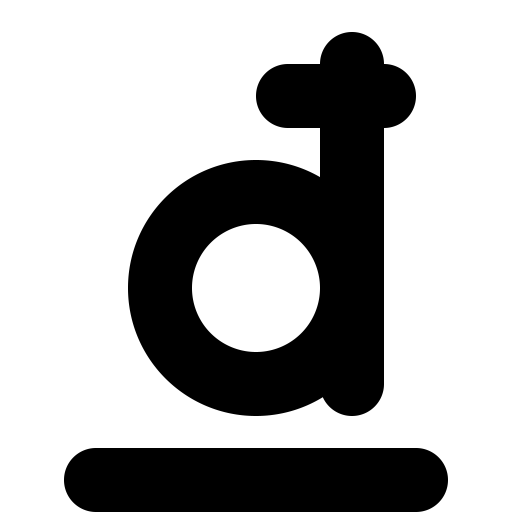
Tags: icon, FontAwesome, fa-icon, solid, dong, sign